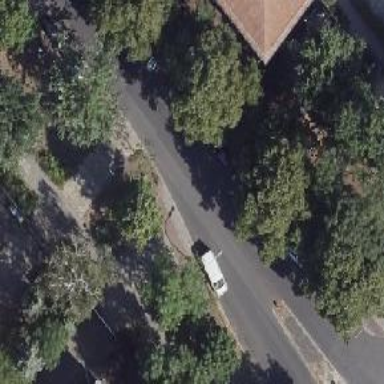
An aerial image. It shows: Residential road with asphalt surface. There is separate cycle track and sidewalks on both sides. Parking is parallel with lanes on the left and street side on the right.